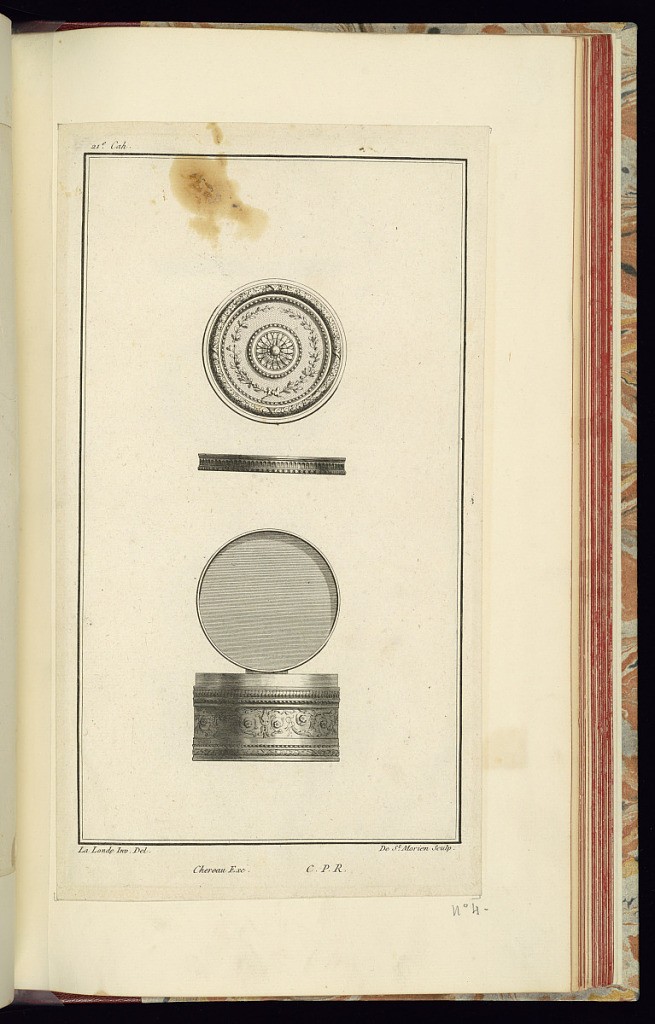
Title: Box or Snuffbox Design
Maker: Richard de Lalonde, French, active 1780–96
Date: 1775-1788
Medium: Etching on off-white laid paper
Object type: Print
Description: Design for a round box or a snuffbox featuring, from top to bottom, a view of the top of the box with a rosette, bead course, and branches; an elevation of the rim of the box lid, with bead course and fluting, and an elevation of the box with lid open at the hinge, and which has bands of wave, bead course, swirling acanthus leaves, and bound leaf ornamentation. The plate is signed, but not numbered. In comparison with other versions of the plate, it should be numbered 4.